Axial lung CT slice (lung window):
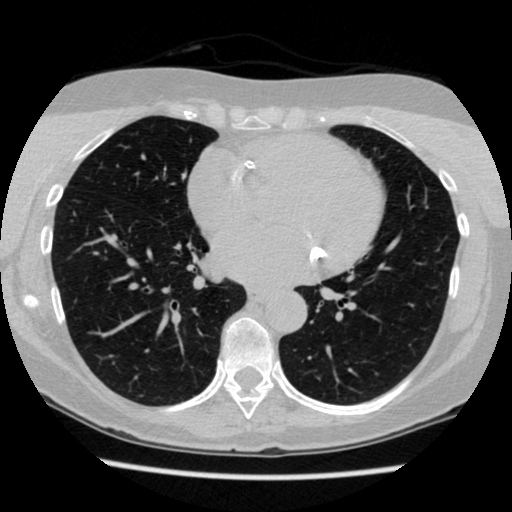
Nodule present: no